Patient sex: F
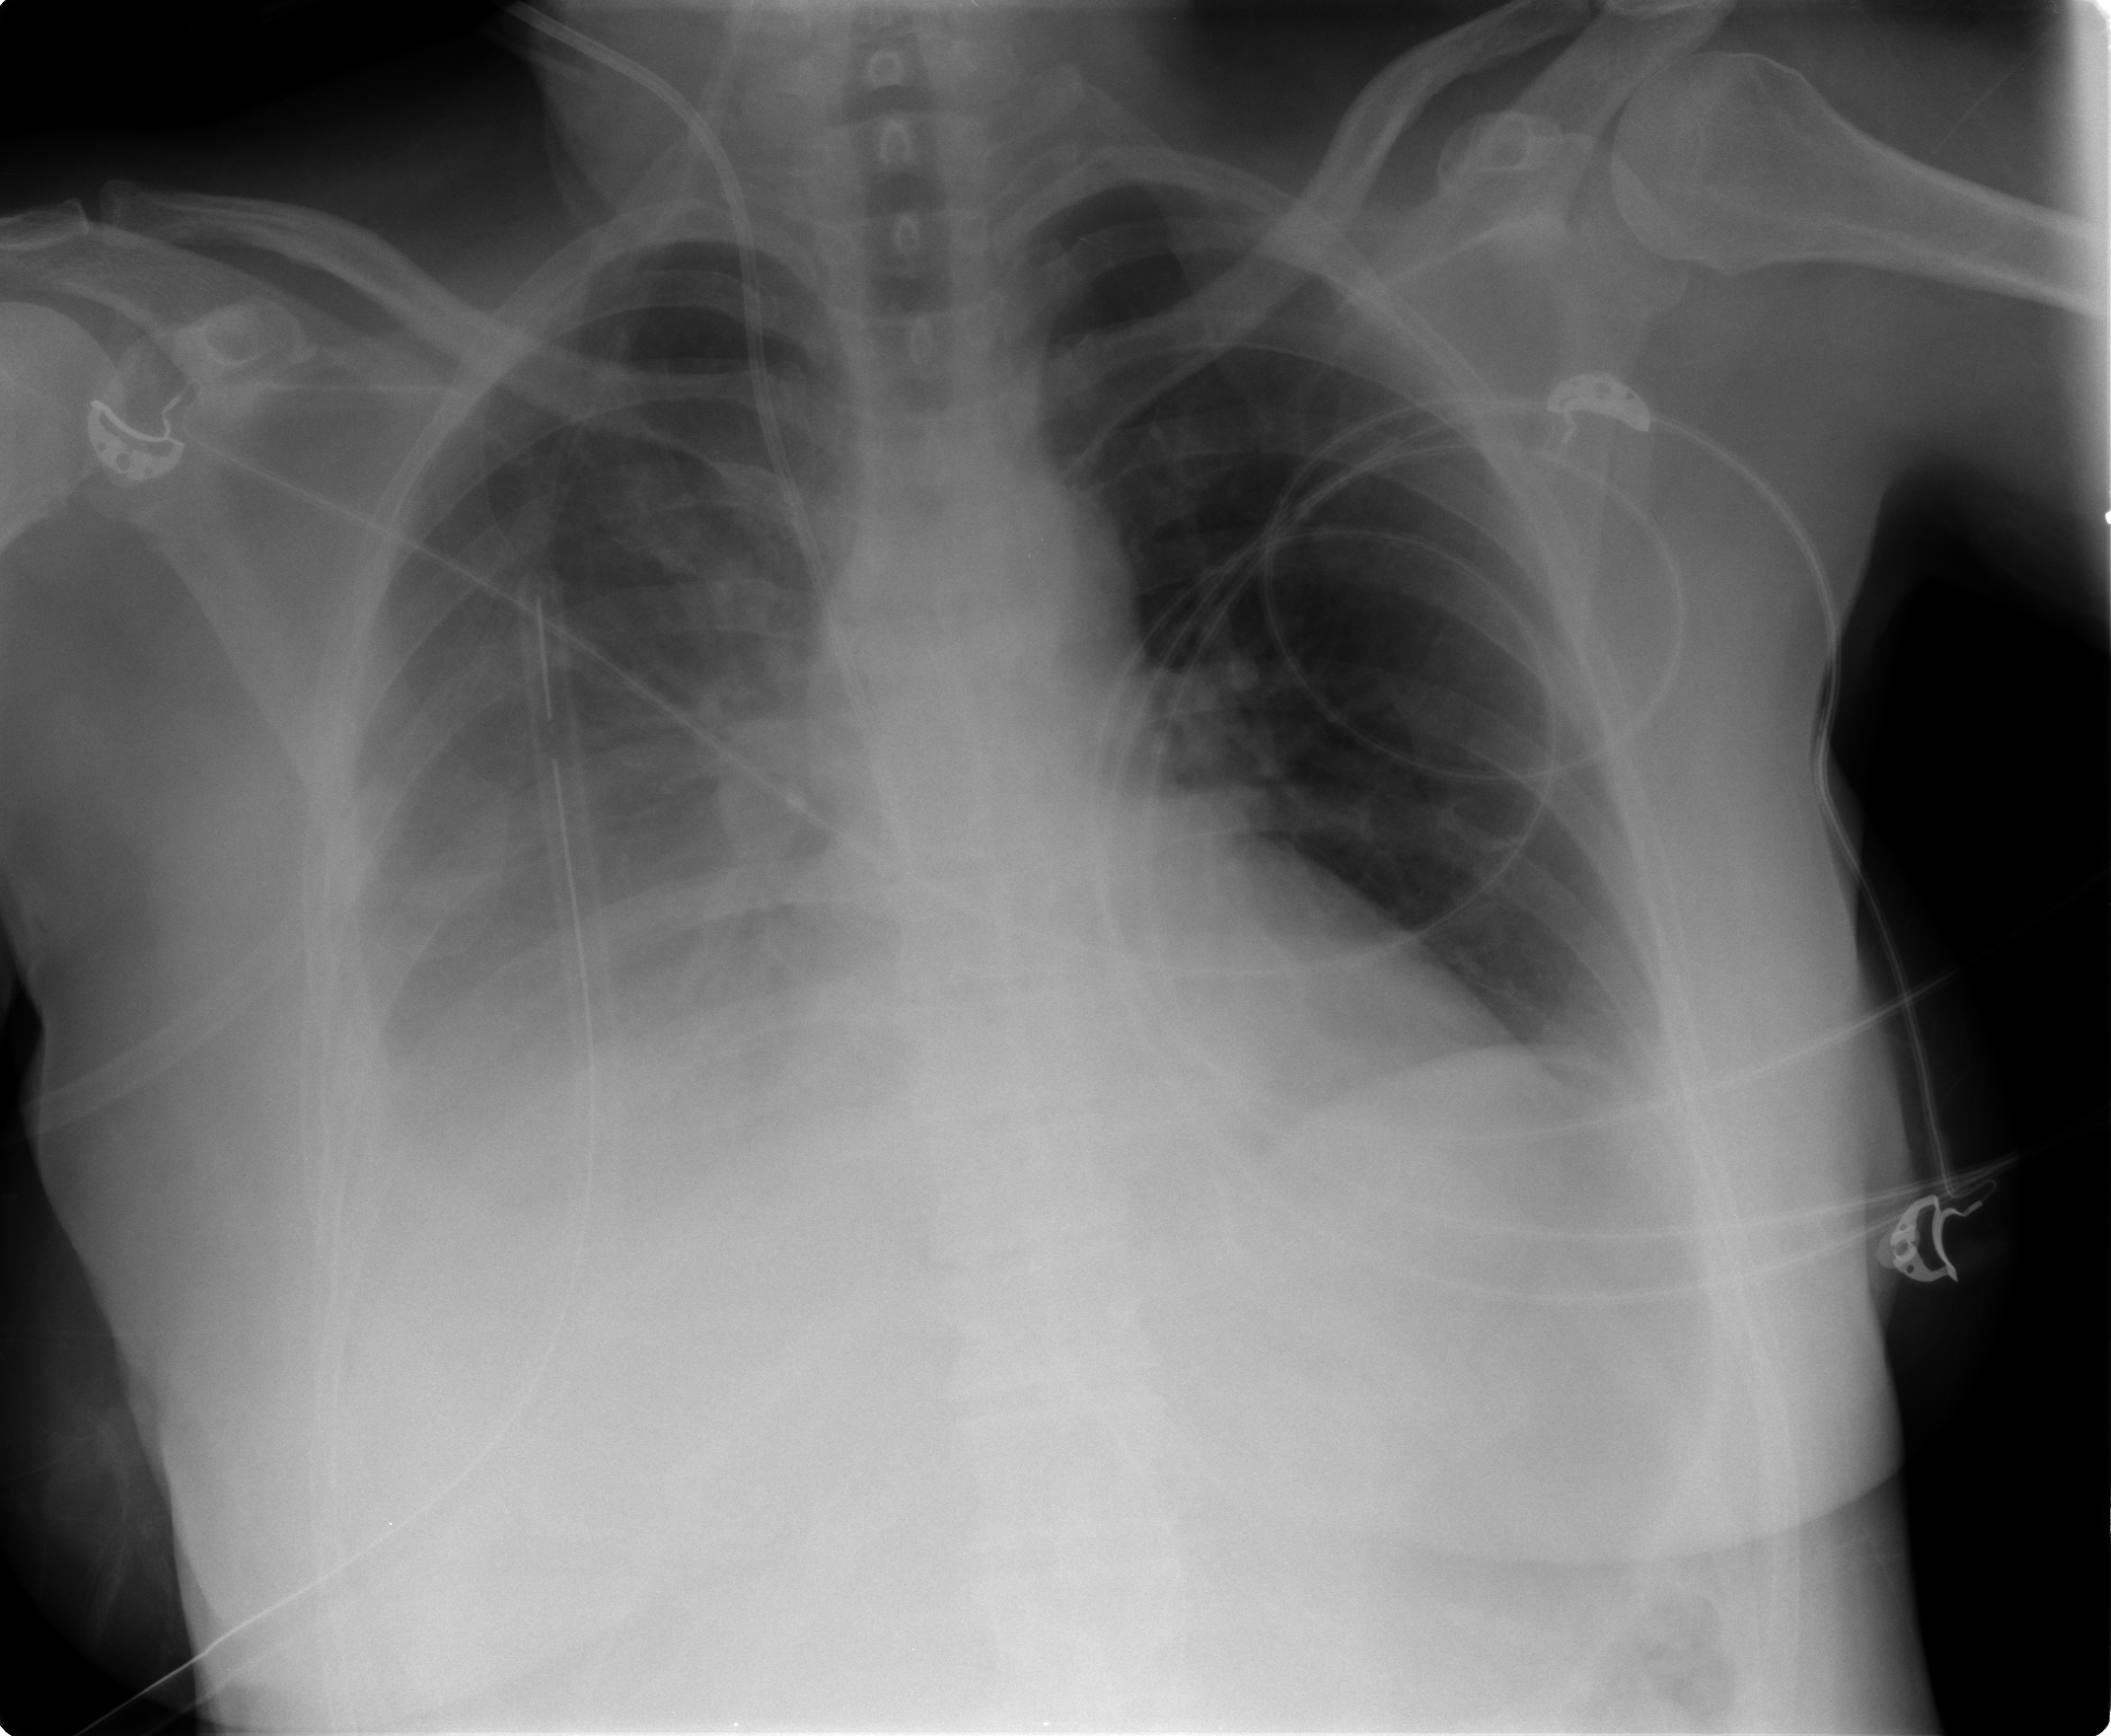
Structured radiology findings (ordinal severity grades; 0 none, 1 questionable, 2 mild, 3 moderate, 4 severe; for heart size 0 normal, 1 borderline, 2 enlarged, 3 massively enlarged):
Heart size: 0
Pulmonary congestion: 1
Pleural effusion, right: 3
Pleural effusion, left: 1
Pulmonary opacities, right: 0
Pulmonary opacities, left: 0
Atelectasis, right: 2
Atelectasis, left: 0